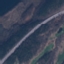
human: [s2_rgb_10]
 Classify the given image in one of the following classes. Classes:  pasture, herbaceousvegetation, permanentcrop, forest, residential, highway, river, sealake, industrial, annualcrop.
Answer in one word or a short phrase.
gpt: Highway